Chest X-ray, PA view. Patient: 65 years old, sex F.
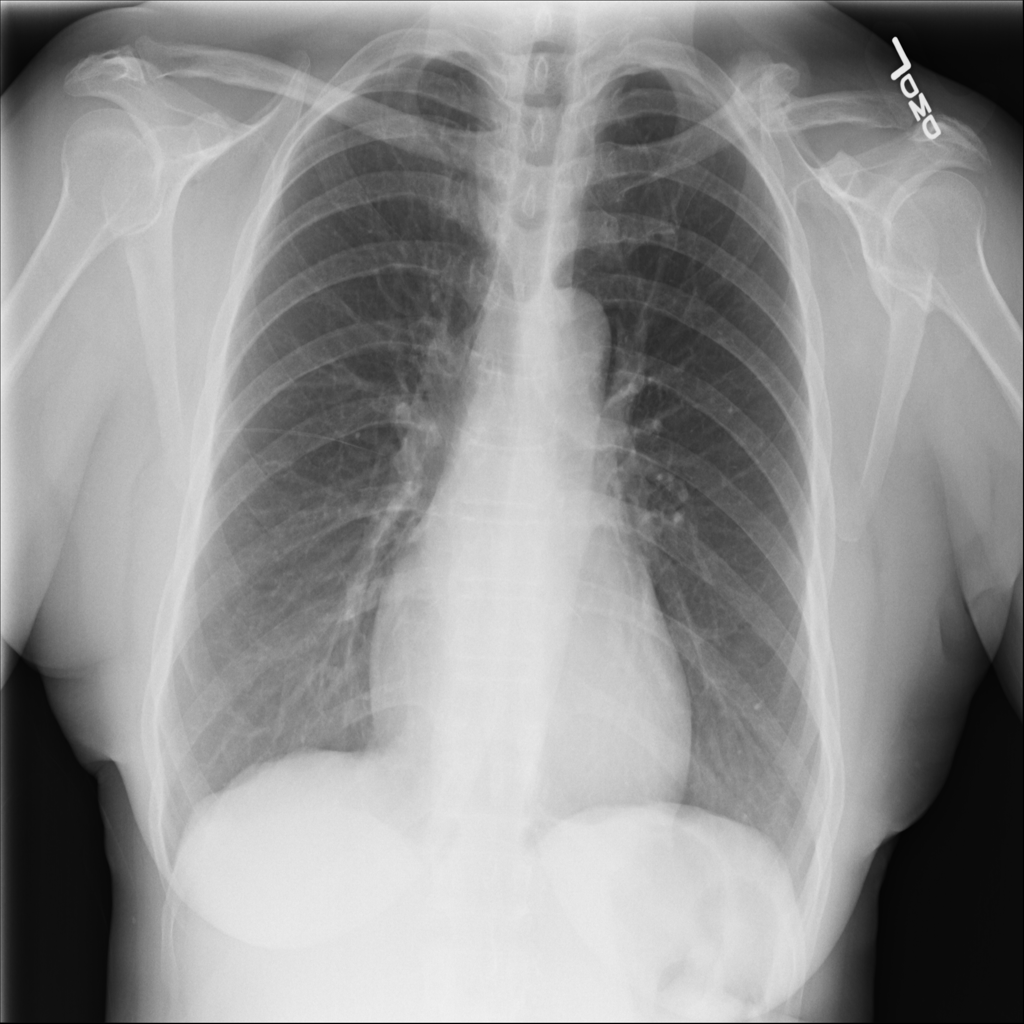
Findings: Infiltration